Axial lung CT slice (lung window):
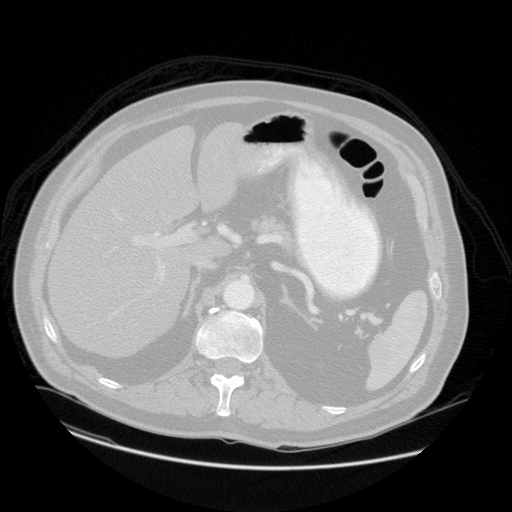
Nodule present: no